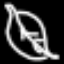
Label: leaf